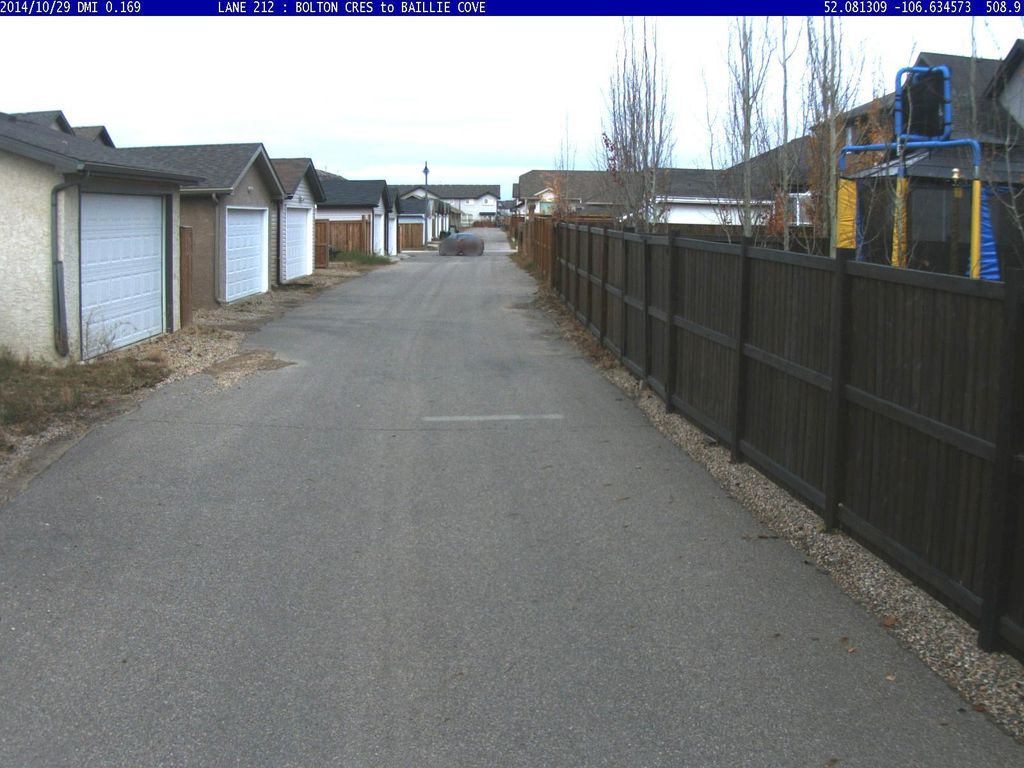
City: saskatoon